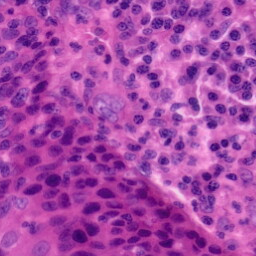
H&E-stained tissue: Tonsil